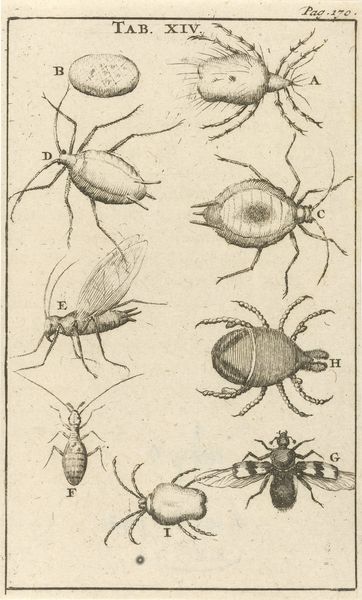
Titel: Wandgedierte XIV
Künstler: Jan Luyken
Standort: Amsterdam
Institution: Rijksmuseum
Schlagwörter: flügel, natur, fliegen, beine, bienen, fühler, zangen, buch, druck, holzstich, stich, illustration, insekten, stachel, käfer, kupferstich, ungeziefer, spinnen, rüssel, eier, läuse, mücken, arachnoide, biologiebuch, b, a, zecke, milbe, hautflügler, instekten, wanzen, m´ücken#+